Field crop: tomato
Growth stage: 1
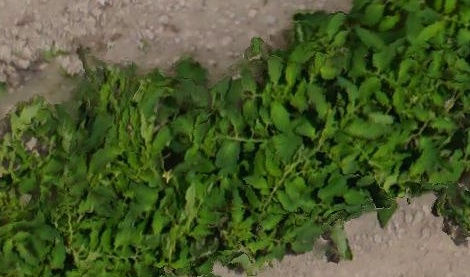
Species: tomato